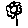
Label: flower